Question: I have an image. I used Canny edge detector,and then I apply Sift on it.
Here the result :

I don't understand the result. Why have i some interest points on some black areas and not a lot where I expect the more ?
Besides, what does the circle size refer to ?
I took a look on the internet but it's not totally clear and I don't find any information about it.
Can anyone explain?
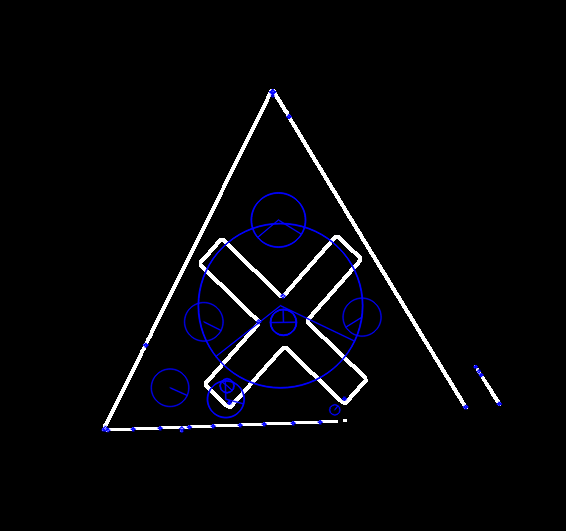
Answer: SIFT stands for "Scale-invariant feature transform". It detects keypoints on multiple scales. The circles on your image probably refer to the scale on which the keypoint was detected.
the keypoint positions in black areas don't seem completely unlikely to me: if you suppose that the area they look at is about 2 or 3 times the size of the circle, than the keypoints in the black zone make a lot more sense: it does not just detect a black zone but a zone like this for example; which is distinctive:
a keypoint does not mean that only that exact point is different from the rest; it means that that point, together with its surroundings is particular. In the case of SIFT it means that SIFT will be able to detect the same point (or zone if you will) even if you scale the image. The keypoint location returned is then the "centre" of that zone if you will.